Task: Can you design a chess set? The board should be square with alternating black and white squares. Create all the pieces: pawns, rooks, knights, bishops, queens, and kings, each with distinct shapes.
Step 1090:
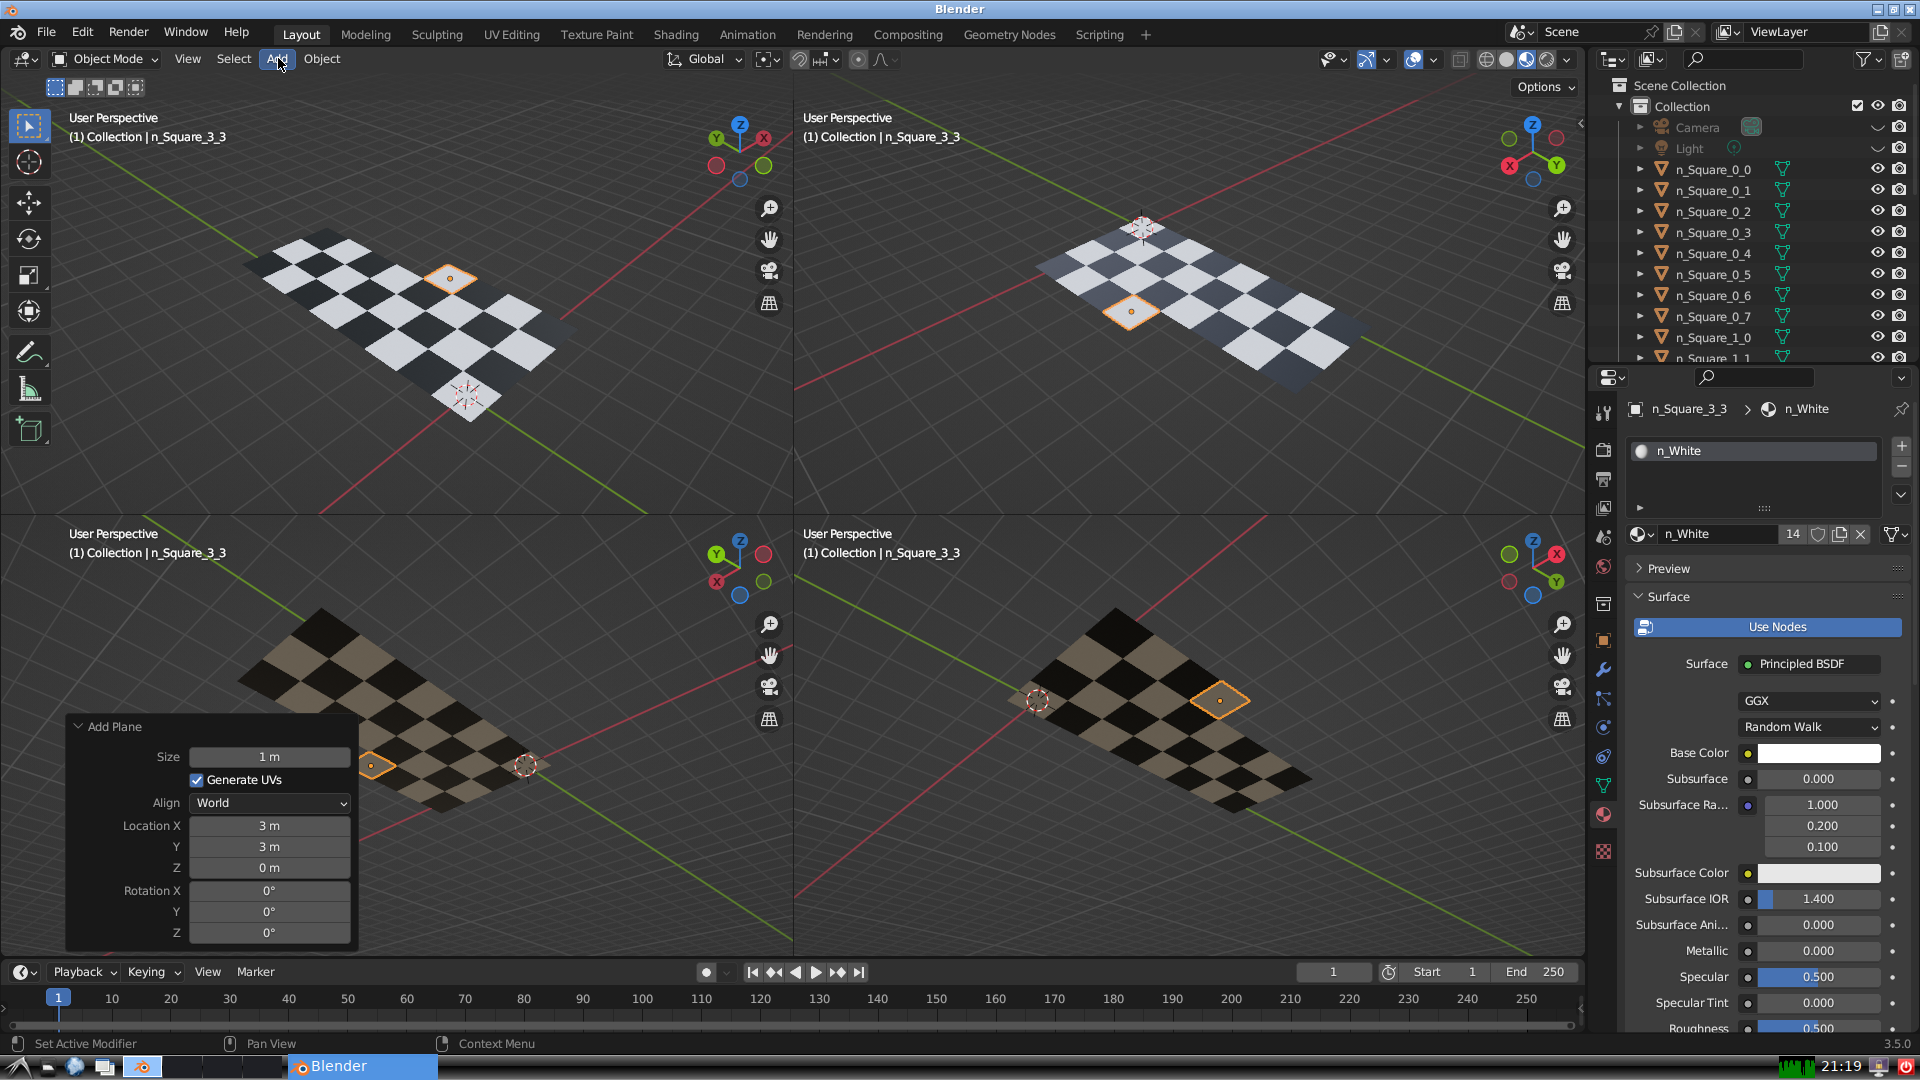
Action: click: no